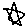
Label: star